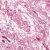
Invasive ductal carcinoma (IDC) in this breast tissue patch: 0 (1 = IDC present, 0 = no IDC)